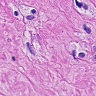
Metastatic tissue present: yes